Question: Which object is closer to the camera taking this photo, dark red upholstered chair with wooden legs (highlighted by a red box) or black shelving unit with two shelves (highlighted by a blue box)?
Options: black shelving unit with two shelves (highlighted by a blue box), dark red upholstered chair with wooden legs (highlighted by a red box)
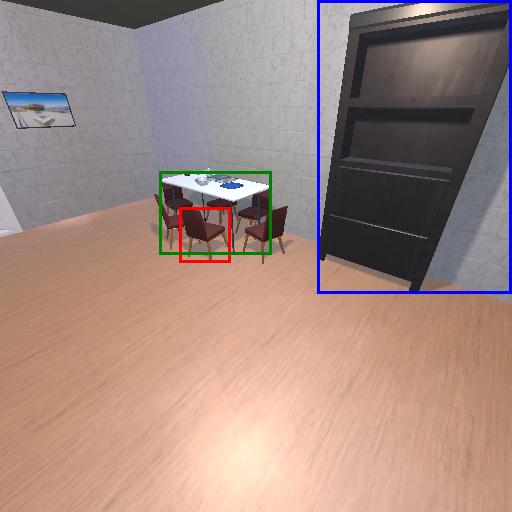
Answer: black shelving unit with two shelves (highlighted by a blue box)